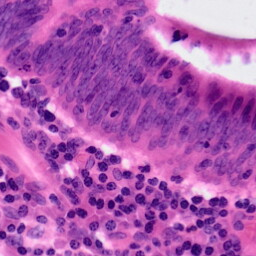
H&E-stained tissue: Colon